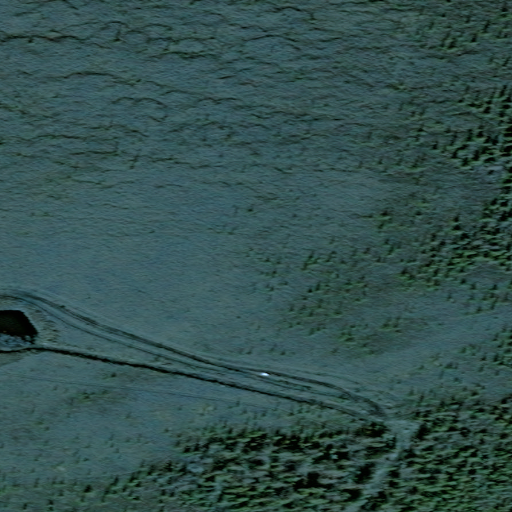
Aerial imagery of mountain in Alaska named Boston Dome containing only unknown